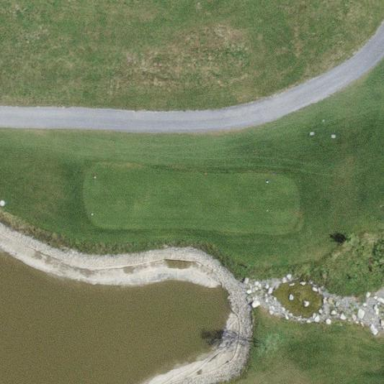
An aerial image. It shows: Golf tee.